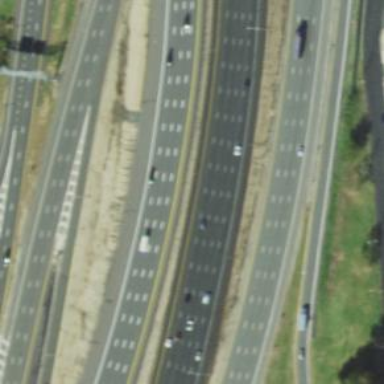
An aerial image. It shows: Urban freeway or expressway.